Field crop: maize
Growth stage: 2
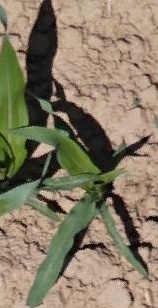
Species: maize